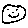
Label: smiley face